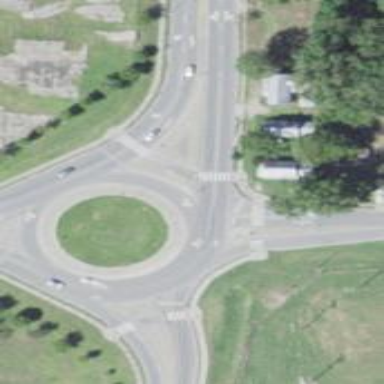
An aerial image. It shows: Roundabout on trunk highway.